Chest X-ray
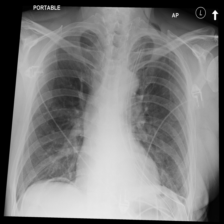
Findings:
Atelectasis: negative
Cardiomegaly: negative
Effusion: negative
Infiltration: negative
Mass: negative
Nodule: negative
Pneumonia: negative
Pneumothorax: negative
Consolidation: negative
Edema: negative
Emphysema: negative
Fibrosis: negative
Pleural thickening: negative
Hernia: negative